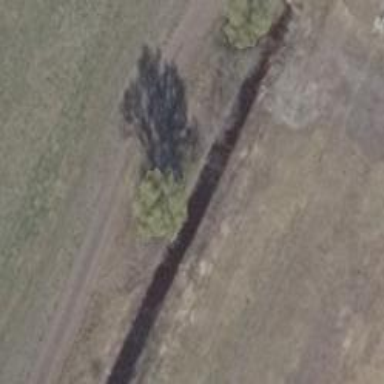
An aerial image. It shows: Row of deciduous broadleaved trees.